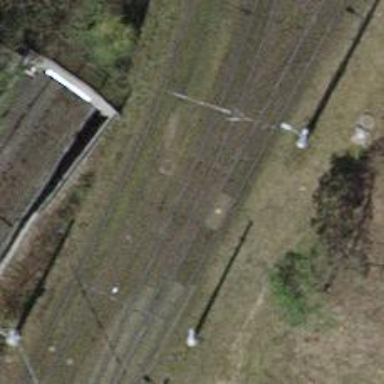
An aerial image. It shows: Railway crossing.